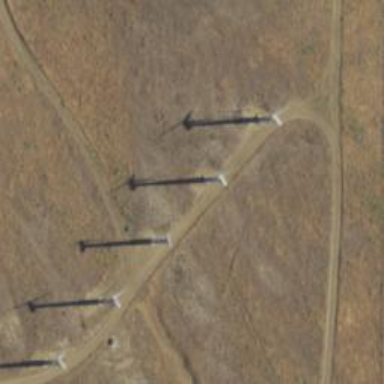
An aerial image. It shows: Wind turbine generating power.